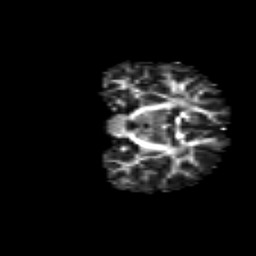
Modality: FA
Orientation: coronal
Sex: male
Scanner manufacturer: siemens
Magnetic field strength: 3 T
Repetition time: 5 s
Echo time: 0.071 s